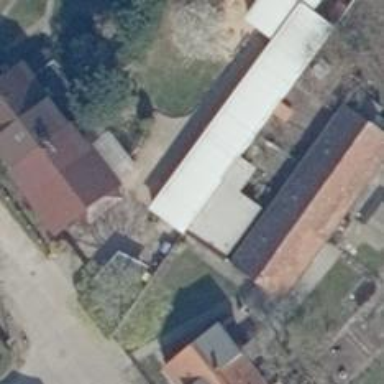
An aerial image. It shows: Kindergarten.